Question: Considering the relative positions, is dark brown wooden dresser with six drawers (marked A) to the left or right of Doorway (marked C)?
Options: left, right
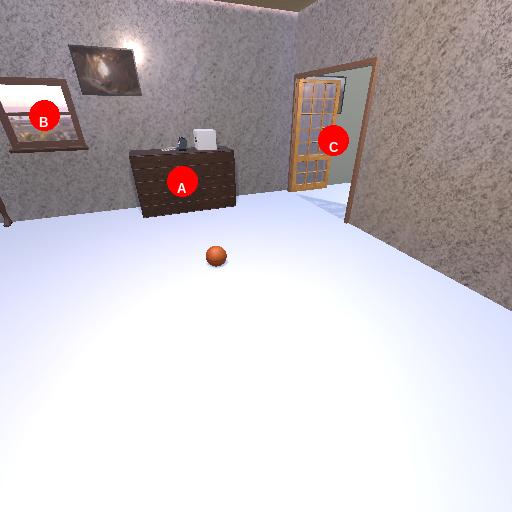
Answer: left